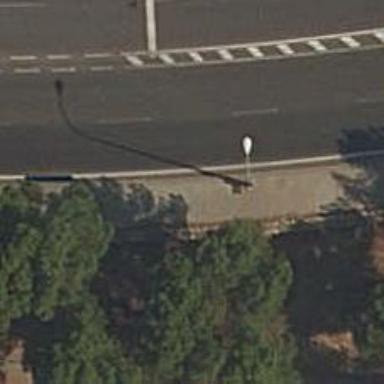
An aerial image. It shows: Bus stop with shelter. It is platform for public transport.